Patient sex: F
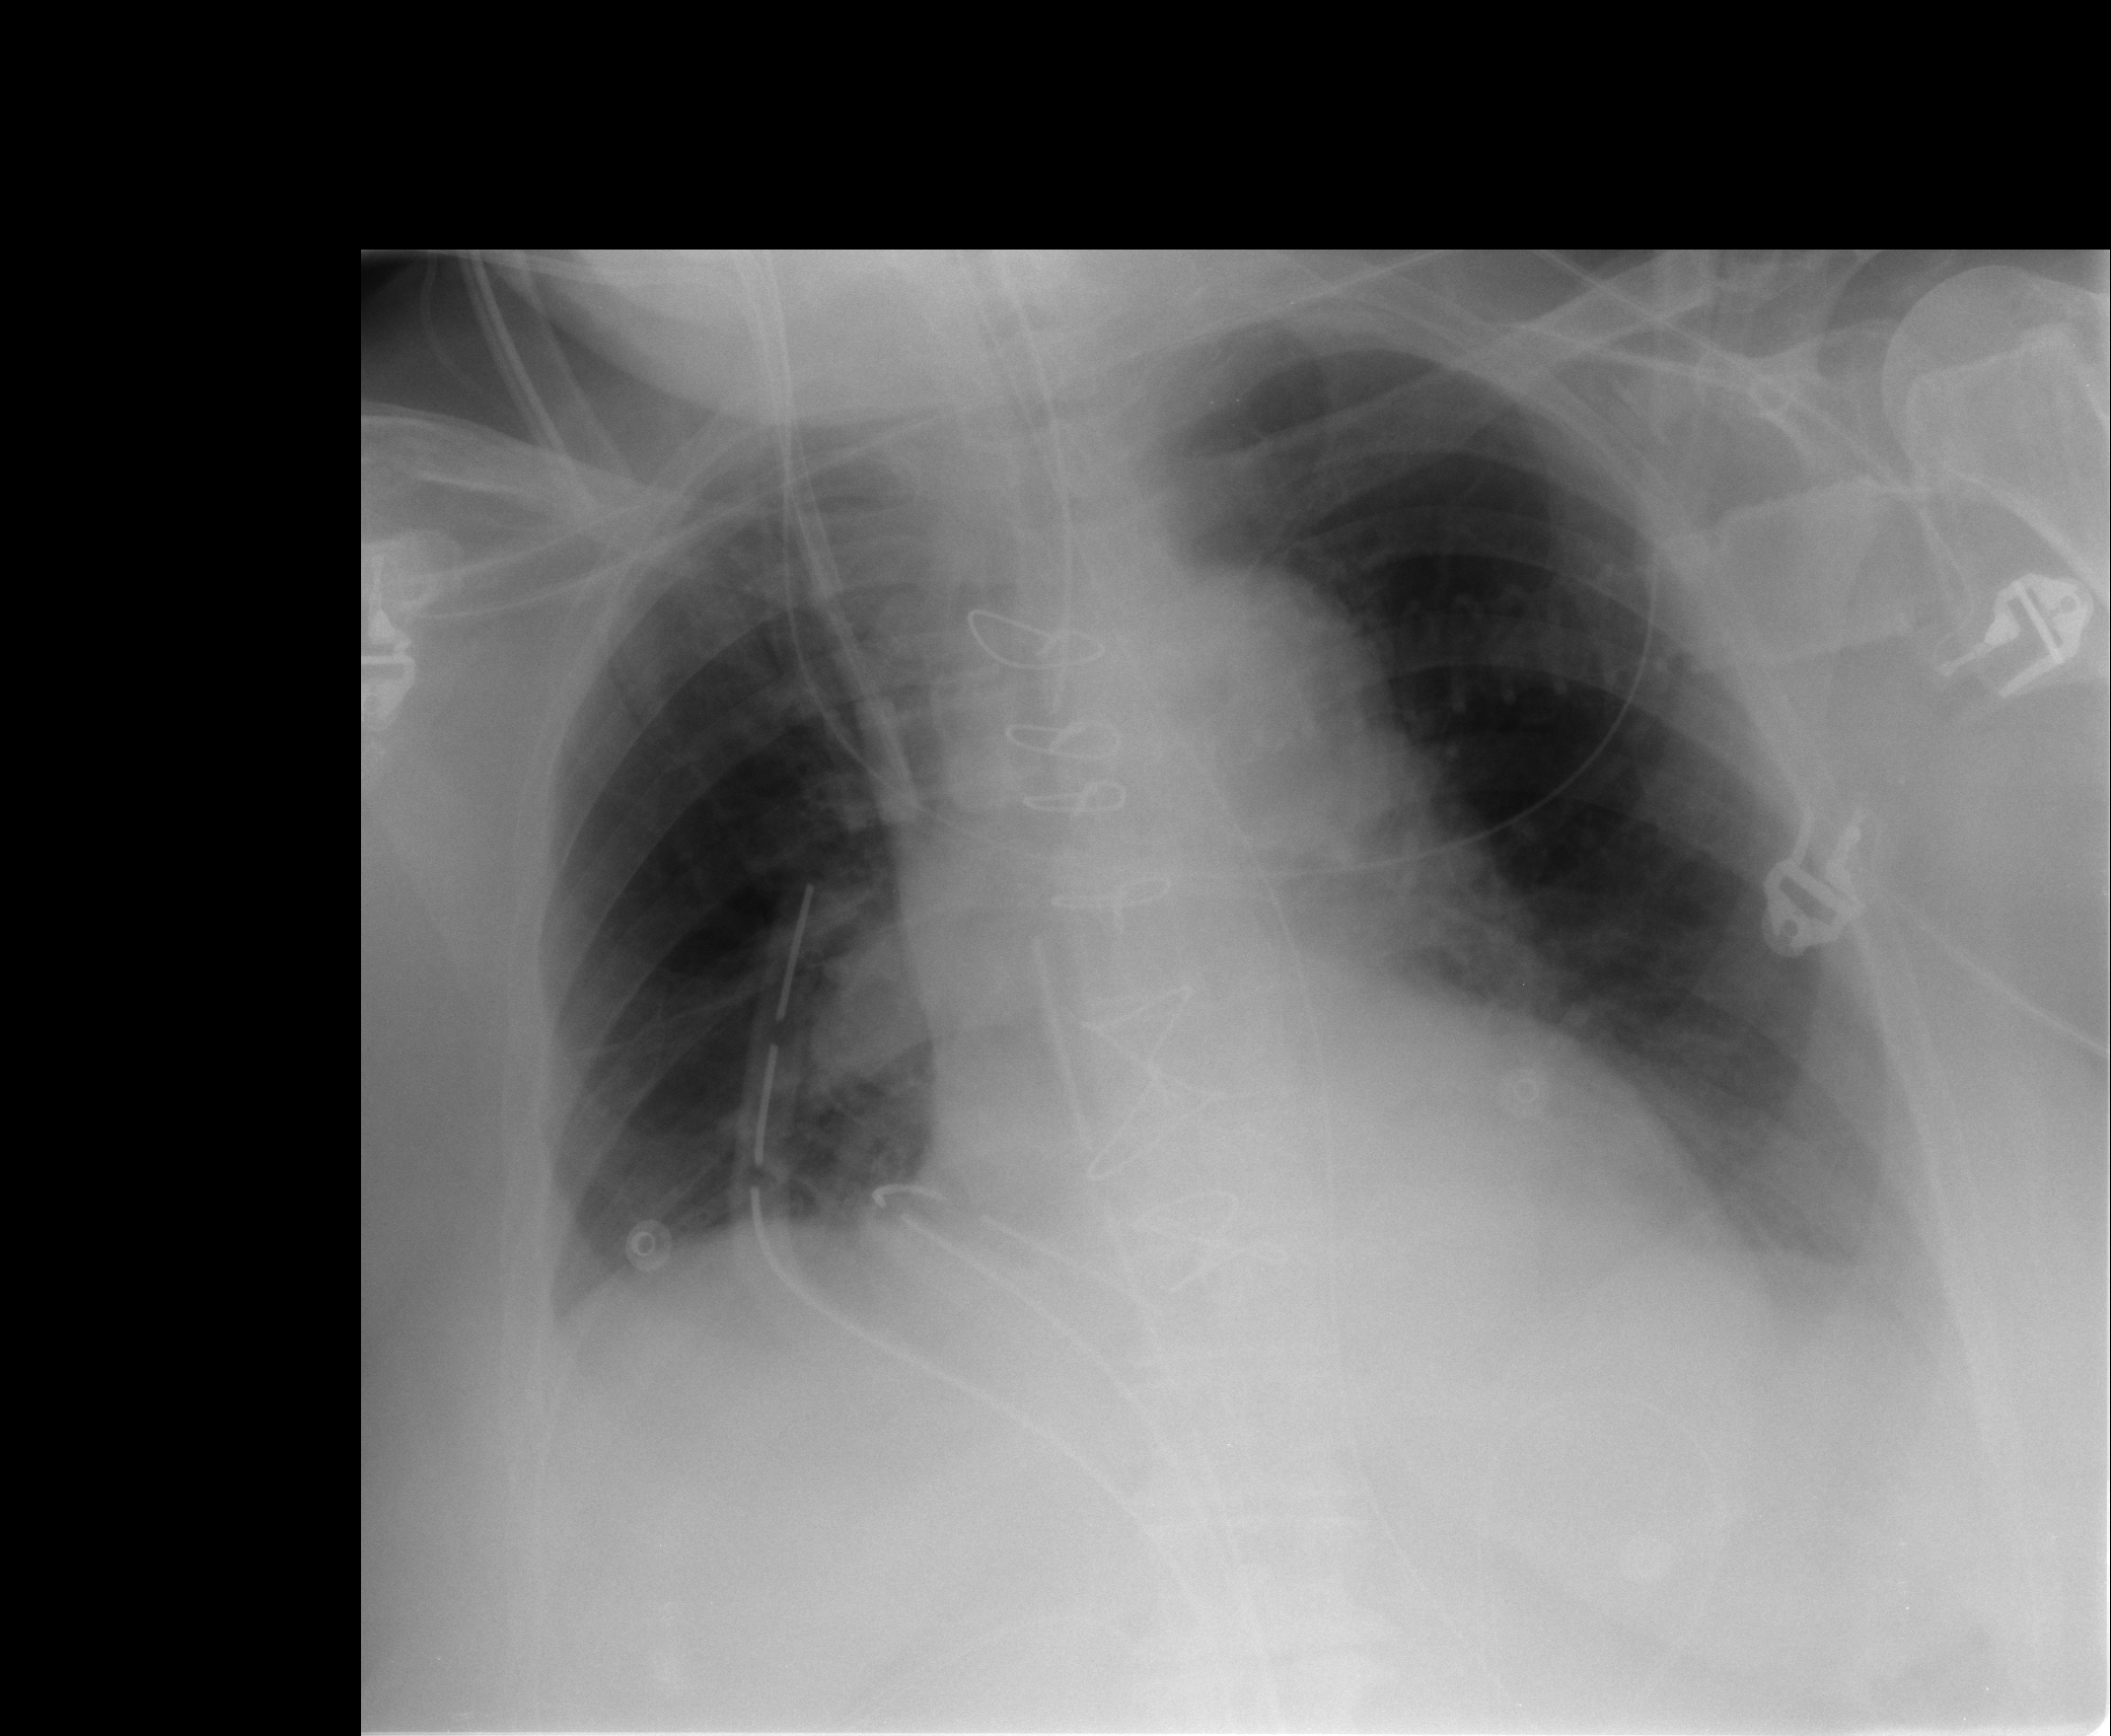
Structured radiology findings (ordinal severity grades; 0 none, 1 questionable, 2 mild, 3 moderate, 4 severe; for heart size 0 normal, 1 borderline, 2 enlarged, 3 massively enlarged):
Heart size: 2
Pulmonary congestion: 0
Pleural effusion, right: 1
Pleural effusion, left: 2
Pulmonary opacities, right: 0
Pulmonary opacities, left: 0
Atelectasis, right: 2
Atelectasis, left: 2